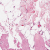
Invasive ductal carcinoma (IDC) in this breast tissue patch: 0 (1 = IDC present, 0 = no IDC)